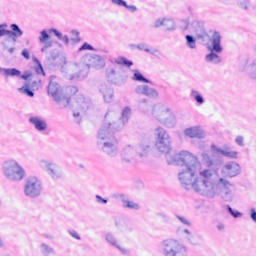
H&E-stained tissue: Breast